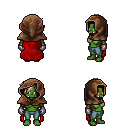
a pixel art fantasy rpg character, female body template, orc, green skin, red cape, teal pants, white blonde pixie cut hairstyle, cloth hood, metal gloves, four views (front, back, left, right), 2x2 character sprite sheet, small pixel art, hard edges, no anti-aliasing